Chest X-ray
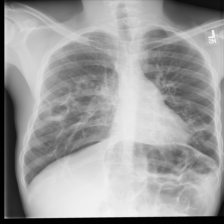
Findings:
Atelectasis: negative
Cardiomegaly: negative
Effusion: negative
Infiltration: negative
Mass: negative
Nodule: positive
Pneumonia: negative
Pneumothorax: negative
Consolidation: negative
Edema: negative
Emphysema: negative
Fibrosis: negative
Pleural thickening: negative
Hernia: negative